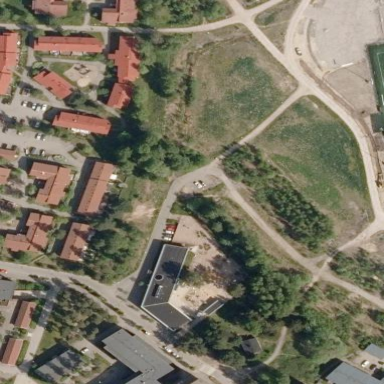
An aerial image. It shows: Kindergarten.